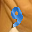
Label: 9